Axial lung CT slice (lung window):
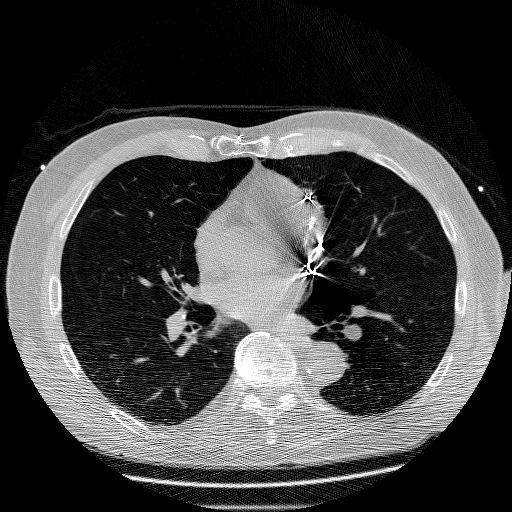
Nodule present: no